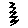
Label: zigzag